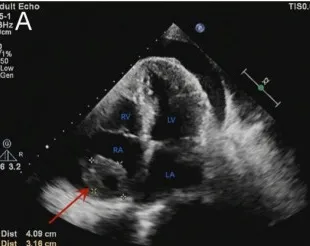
TTE showed an isoechoic mass of approximately 41 * 32 mm in the right atrium, with a broad base, multiple echo-free zones, and thickened surrounding chamber walls (A-C).
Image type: radiology (ultrasound)